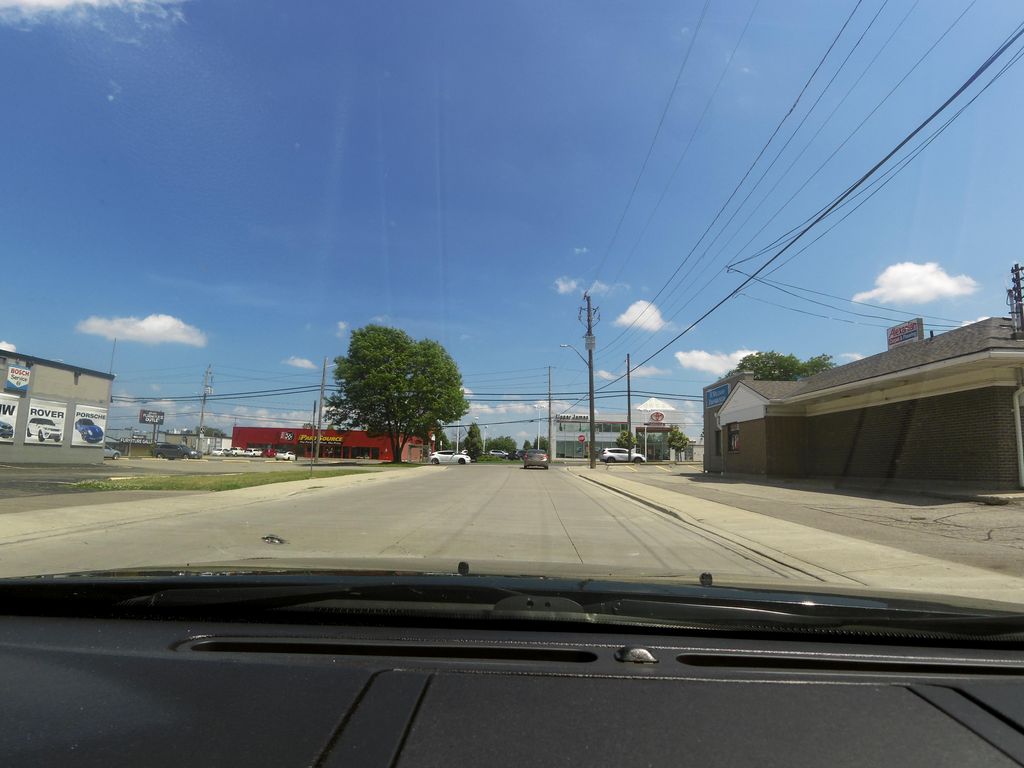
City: hamilton